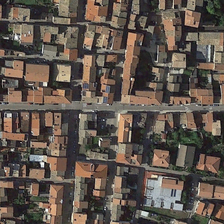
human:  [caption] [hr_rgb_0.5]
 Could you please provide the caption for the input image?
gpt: he area is a densely populated area .

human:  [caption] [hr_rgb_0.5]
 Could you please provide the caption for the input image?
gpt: he area is a densely populated area .

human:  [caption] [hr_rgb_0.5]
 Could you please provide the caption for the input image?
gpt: on both sides of the road were rows of red roofed houses .

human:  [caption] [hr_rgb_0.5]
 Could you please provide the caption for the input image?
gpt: on both sides of the road were rows of red roofed houses .

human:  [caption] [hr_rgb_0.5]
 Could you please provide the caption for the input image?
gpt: he area is a densely populated area .